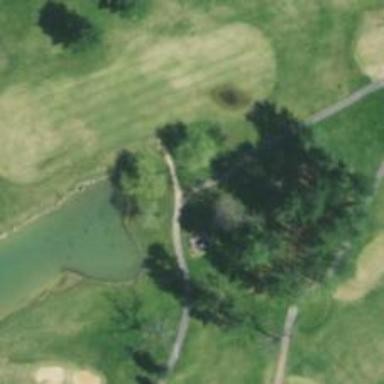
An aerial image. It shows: Footway that resembles golf path.